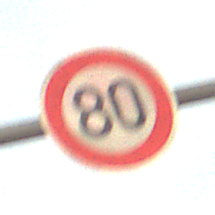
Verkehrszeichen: Geschwindigkeit80
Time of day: SunriseSunset
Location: Outdoor (Suburban)
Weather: PartlyCloudy
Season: NotSpecified
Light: Natural